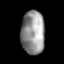
Tissue: prostate
Cell type: B cells
Senescence score: 0.8006
Nuclear area (px): 1002
Mean DAPI intensity: 148.371